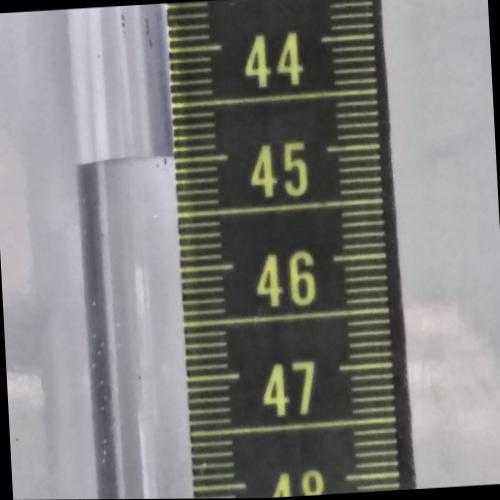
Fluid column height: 45.0 cm